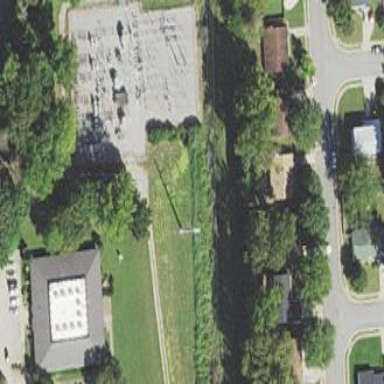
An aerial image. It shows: Chain link fence is in the scene.